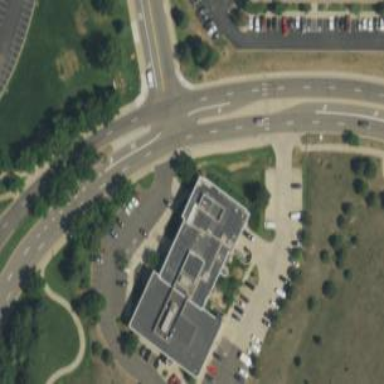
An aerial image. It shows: Government office building.